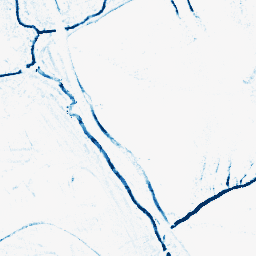
Category: morphological
Decomposition family: morphological_square
Decomposition parameters: operation: closing
size: 5
Upsampling method: quartic
Upsampling parameters: scale: 8
Upsampling scale: 8